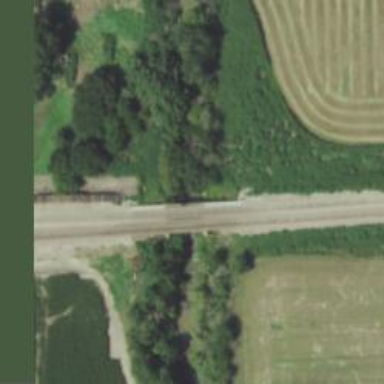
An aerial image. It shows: Railway bridge over siding.